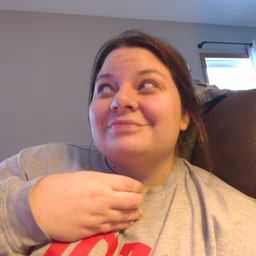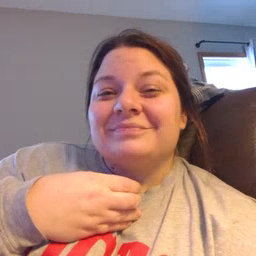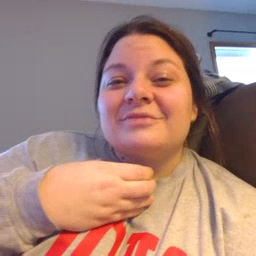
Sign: giraffe